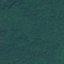
Label: Forest